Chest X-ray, PA view. Patient: 48 years old, sex M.
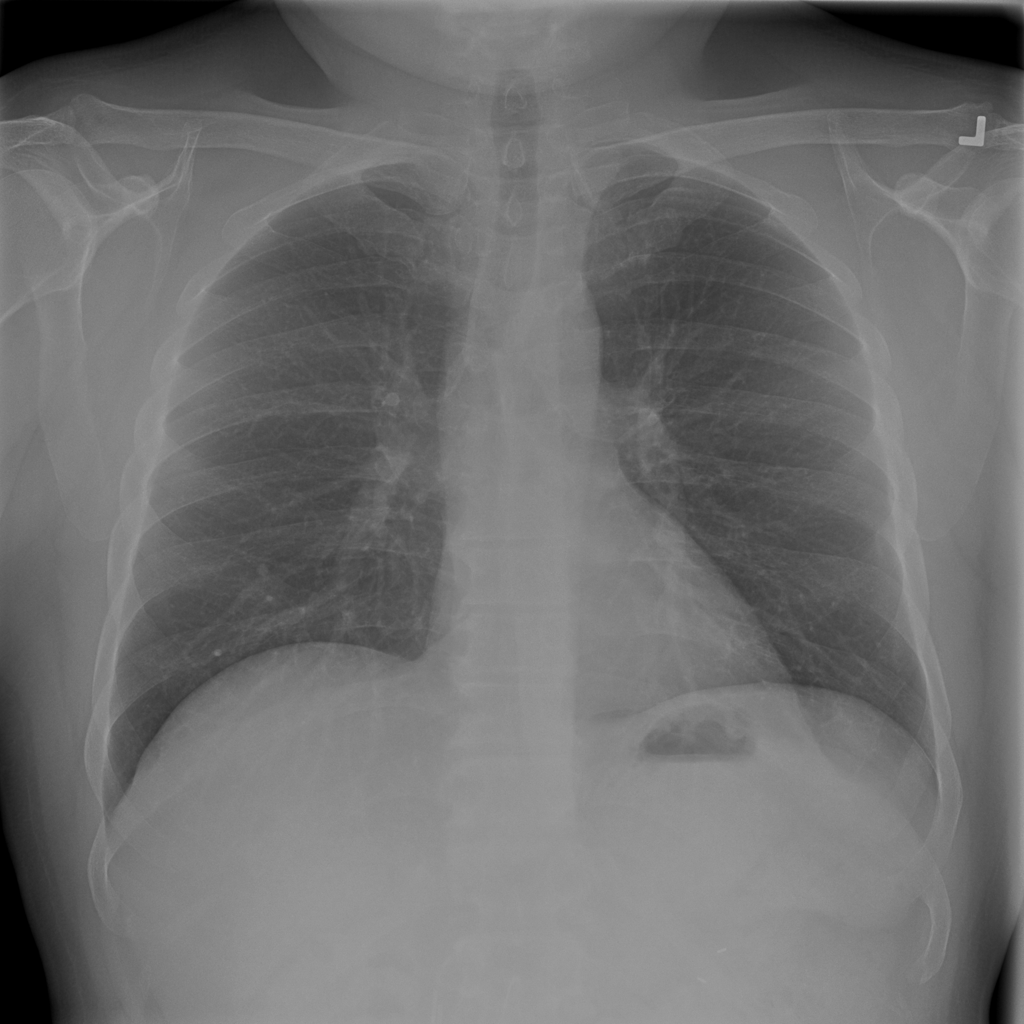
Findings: No Finding